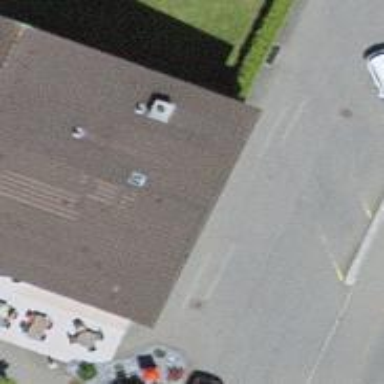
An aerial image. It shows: Restaurant.